Interaction volume radius: 10 \u00c5
Interaction volume height: 25 \u00c5
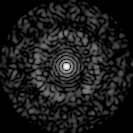
Disorder parameter: 0.8231